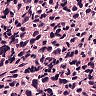
Metastatic tissue present: yes